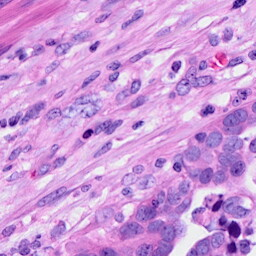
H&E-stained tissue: Ovarian